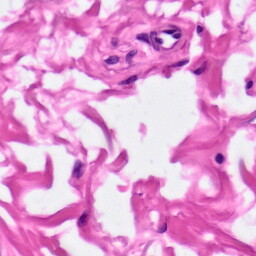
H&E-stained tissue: Pancreatic